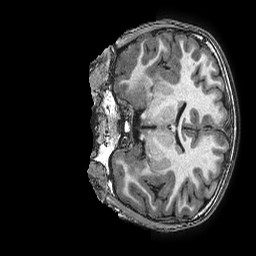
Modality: T1w
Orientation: coronal
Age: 10
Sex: female
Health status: ill
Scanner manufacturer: ge
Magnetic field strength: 3 T
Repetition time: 0.0077 s
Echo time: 0.003436 s